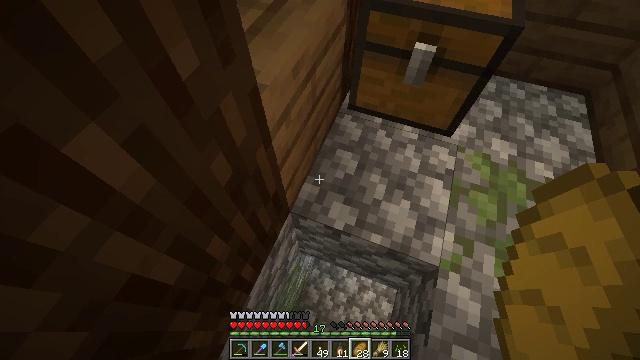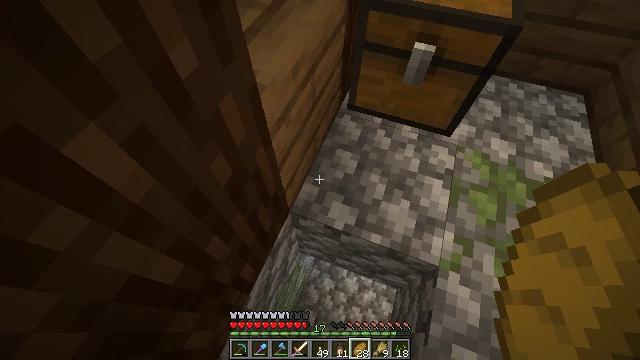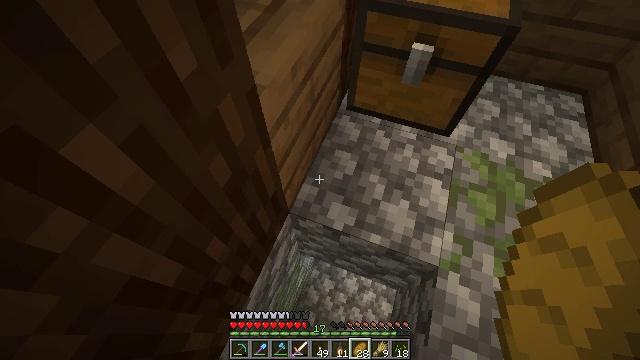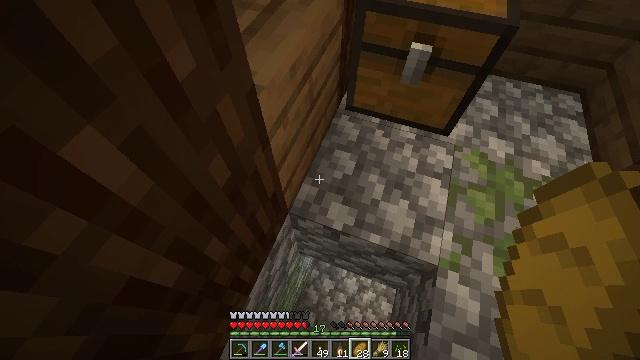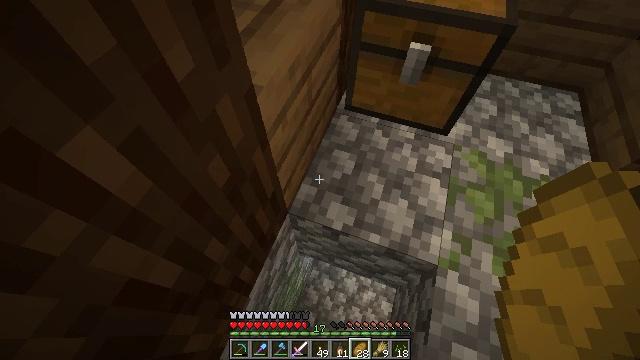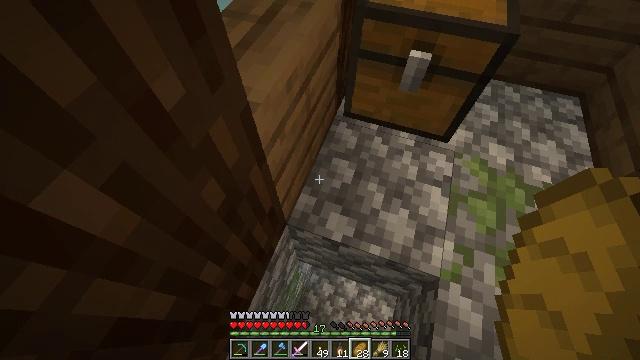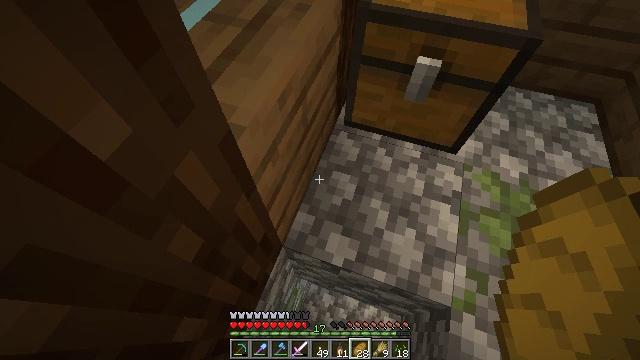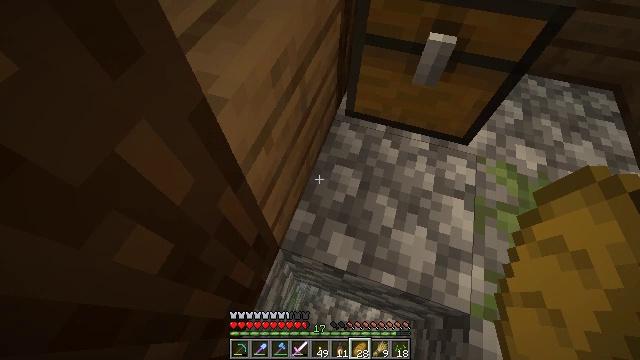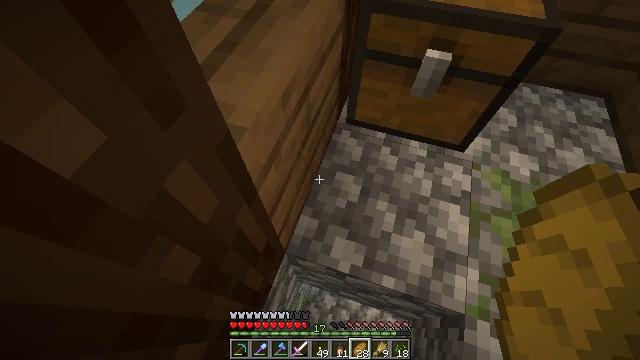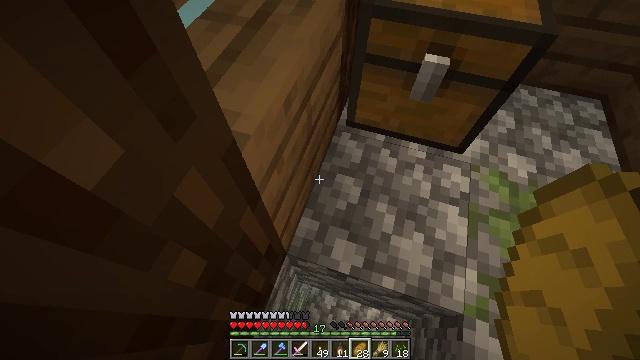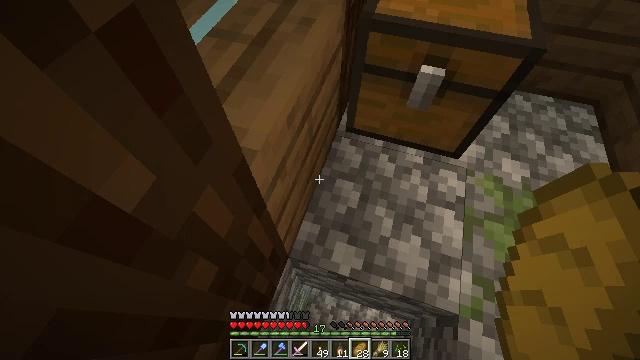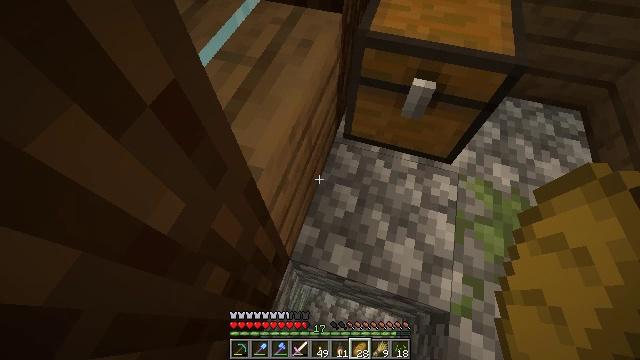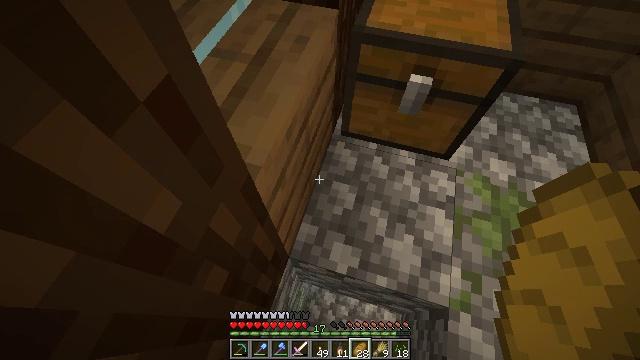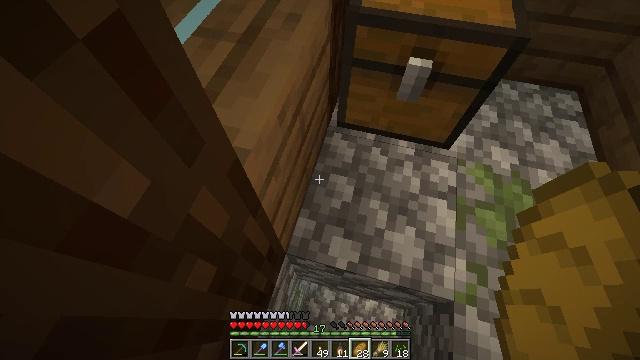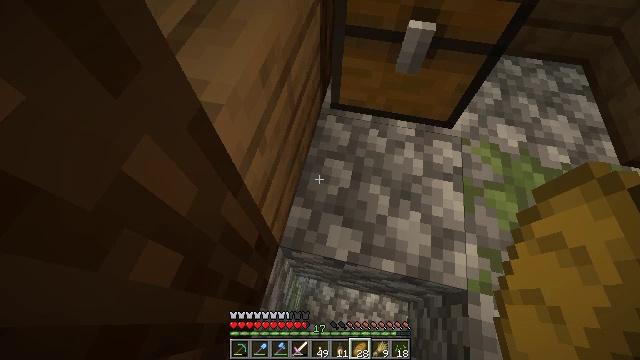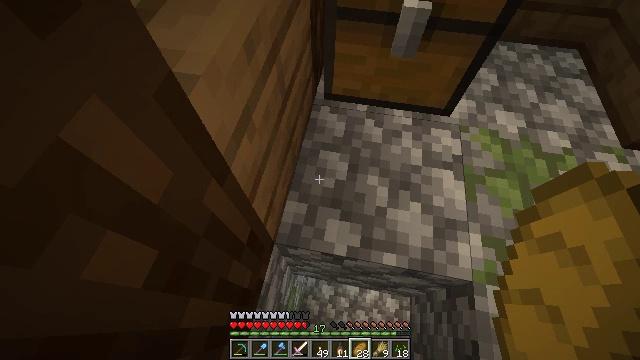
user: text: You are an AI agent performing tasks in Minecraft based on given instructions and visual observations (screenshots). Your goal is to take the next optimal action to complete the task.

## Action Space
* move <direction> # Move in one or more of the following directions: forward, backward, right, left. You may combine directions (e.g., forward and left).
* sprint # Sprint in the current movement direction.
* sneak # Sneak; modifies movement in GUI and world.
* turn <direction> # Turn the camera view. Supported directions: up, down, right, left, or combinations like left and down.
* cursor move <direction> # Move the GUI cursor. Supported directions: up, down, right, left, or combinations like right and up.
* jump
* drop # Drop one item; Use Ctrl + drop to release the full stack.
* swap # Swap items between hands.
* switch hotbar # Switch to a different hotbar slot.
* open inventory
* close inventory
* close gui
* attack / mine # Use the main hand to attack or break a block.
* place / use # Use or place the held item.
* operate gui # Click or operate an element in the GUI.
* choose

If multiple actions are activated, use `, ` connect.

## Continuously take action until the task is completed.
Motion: motion action
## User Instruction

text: Collect the pumpkin by holding left button.
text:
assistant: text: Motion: no_op
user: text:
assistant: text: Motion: no_op
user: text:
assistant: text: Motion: no_op
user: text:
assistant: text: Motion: no_op
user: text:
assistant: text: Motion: move forward
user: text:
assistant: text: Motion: move forward
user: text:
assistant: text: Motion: no_op
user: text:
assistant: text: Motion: no_op
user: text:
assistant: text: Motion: no_op
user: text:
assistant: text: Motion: no_op
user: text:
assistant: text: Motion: no_op
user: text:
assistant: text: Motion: no_op
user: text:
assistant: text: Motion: turn right
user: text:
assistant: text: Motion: turn right
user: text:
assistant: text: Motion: turn right
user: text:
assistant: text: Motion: turn right
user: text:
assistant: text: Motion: move back, turn right
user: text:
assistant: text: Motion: move back
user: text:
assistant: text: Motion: move back
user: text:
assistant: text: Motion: no_op
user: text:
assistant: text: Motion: turn right and up
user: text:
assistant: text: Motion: turn right and up
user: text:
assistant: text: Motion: turn right and up
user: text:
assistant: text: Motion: turn right and up
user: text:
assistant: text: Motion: turn right
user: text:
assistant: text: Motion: turn right
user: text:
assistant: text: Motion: turn right
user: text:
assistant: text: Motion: turn right and up
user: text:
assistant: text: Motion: turn right and up
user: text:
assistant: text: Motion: turn right and up